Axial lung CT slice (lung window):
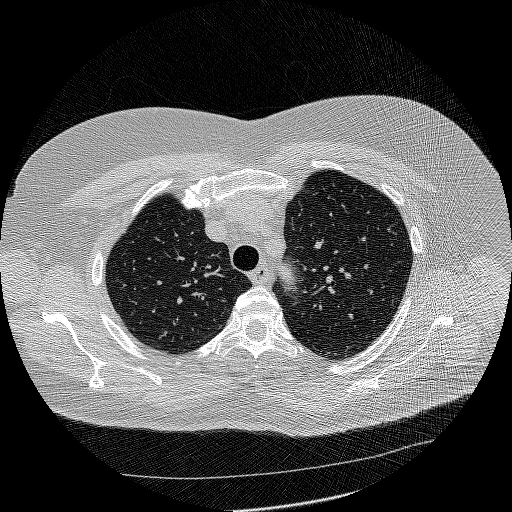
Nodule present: no